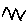
Label: zigzag